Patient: sex M, age 48
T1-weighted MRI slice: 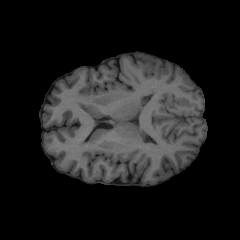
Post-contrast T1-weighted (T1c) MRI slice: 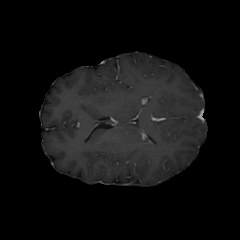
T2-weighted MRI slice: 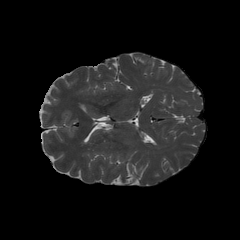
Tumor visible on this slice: no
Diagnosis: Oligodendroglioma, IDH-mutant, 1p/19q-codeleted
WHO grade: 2